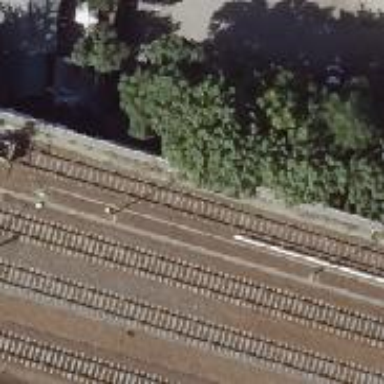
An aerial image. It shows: Solitary milestone along the railway.